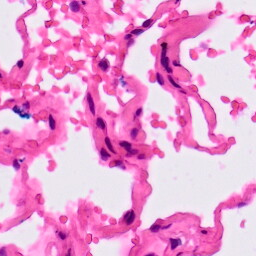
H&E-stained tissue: Lung